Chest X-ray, PA view. Patient: 37 years old, sex M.
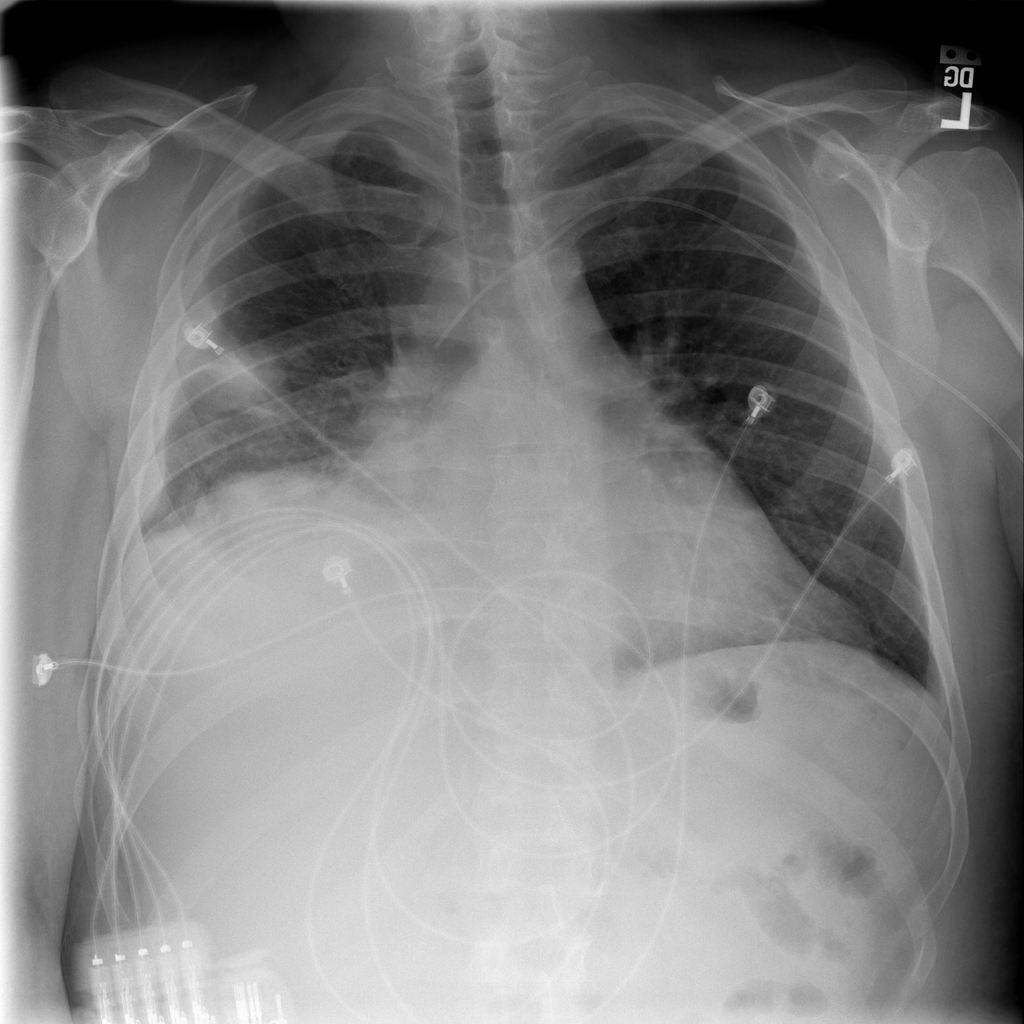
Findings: No Finding